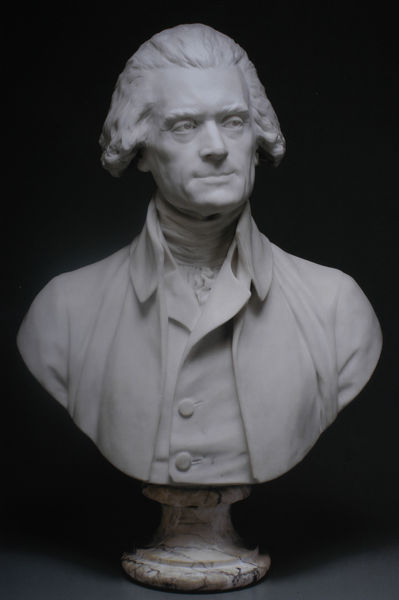
Titel: Thomas Jefferson
Künstler: Jean-Antoine Houdon
Standort: Boston (Massachusetts)
Institution: Museum of Fine Arts
Schlagwörter: kopf, mann, schatten, weiß, dreieck, frisur, grau, haar, licht, marmor, mund, nase, schwarz, stirn, blick, schal, tuch, alt, anzug, hemd, jacke, arme, augen, barock, falten, gesicht, kleidung, kragen, sockel, stein, bildnis, hals, portrait, porträt, haare, mantel, adel, klassizismus, augenbrauen, frontal, kinn, knopf, lippen, locken, ohren, schulter, schultern, skulptur, perücke, lächeln, wangen, leiste, alter mann, monochrom, ausdruck, frack, krawatte, detail, ernst, streng, brauen, büste, halstuch, bildhauerei, glatt, plastik, plinthe, podest, rodin, rüschen, marmoriert, knöpfe, revers, weste, abbild, foto, fotografie, photographie, fuss, schwarzweiß, uniform, schiller, napoleon, abzeichen, offizier, orden, stehkragen, heiter, politiker, photo, gekämmt, wangenknochen, stirm, aufmerksam, gelehrter, gefasst, gips, goethe, präsident, preussen, weitsicht, mamor, franzose, bildhauer, perrücke, barrock, klassiszismus, barrok, bartlos, zufrieden, stirne, standfuss, washington, briefbeschwerer, porträtbüste, buese, guete